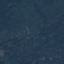
Label: Forest